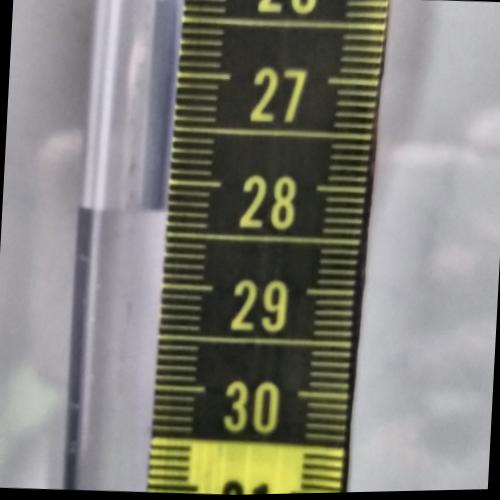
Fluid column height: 28.3 cm